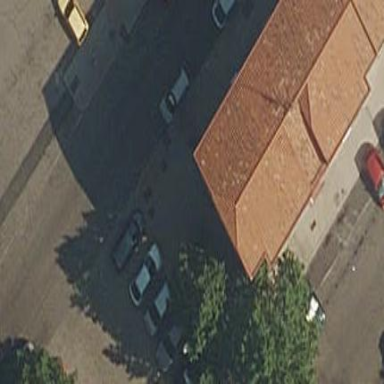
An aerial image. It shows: View of apartment building.